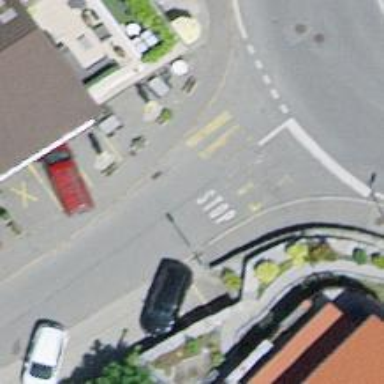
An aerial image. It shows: Zebra crossing on the road.